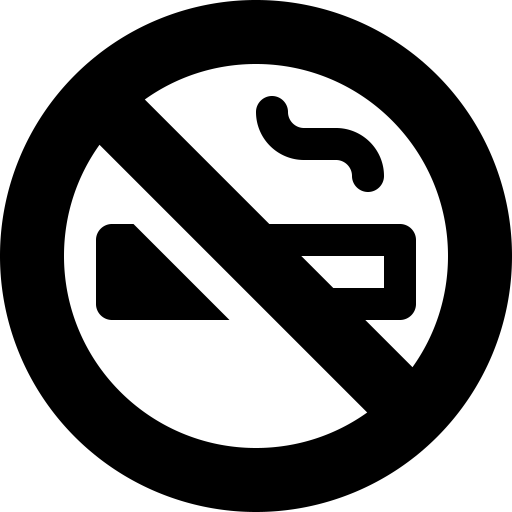
Tags: icon, FontAwesome, fa-icon, solid, ban, smoking